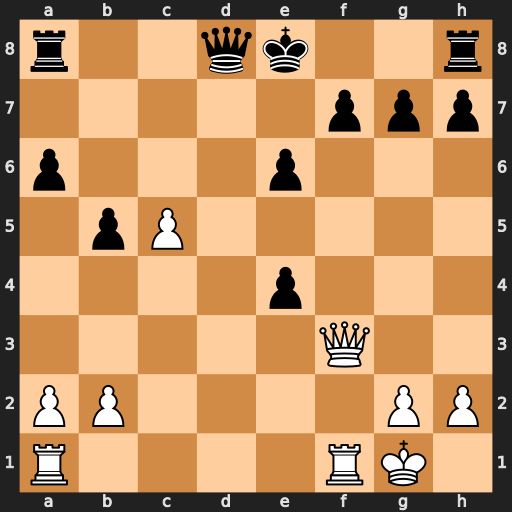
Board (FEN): r2qk2r/5ppp/p3p3/1pP5/4p3/5Q2/PP4PP/R4RK1
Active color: w
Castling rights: kq
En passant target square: -
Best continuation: Qxf7#